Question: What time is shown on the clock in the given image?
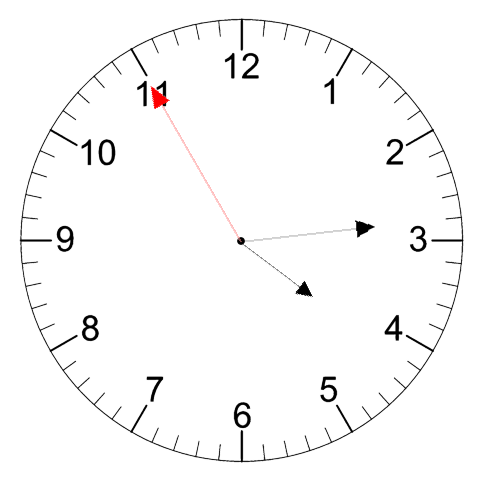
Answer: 04:13:55